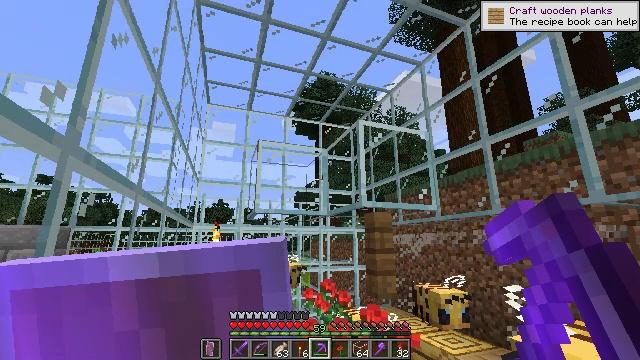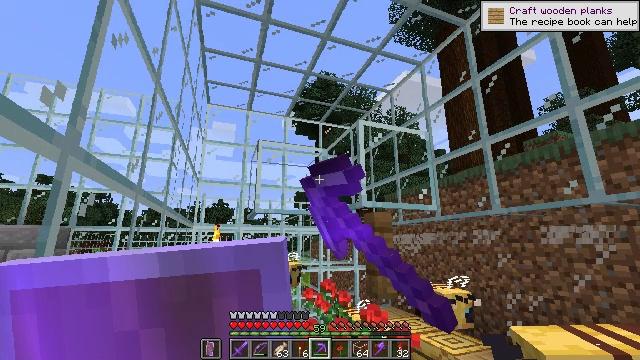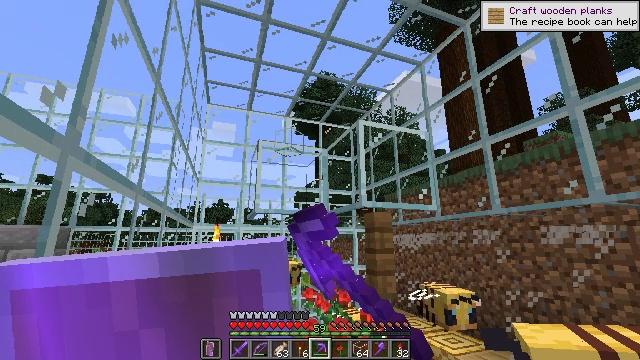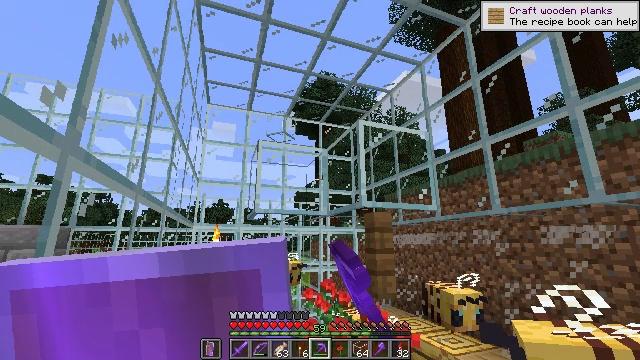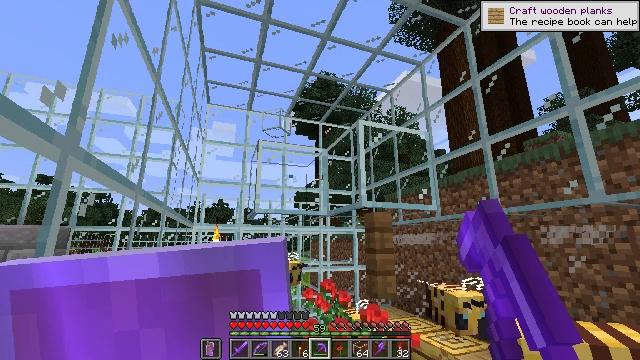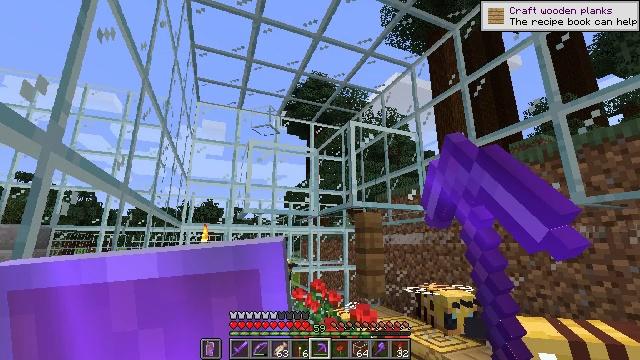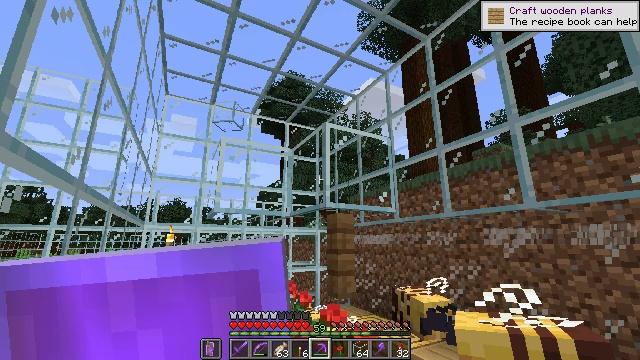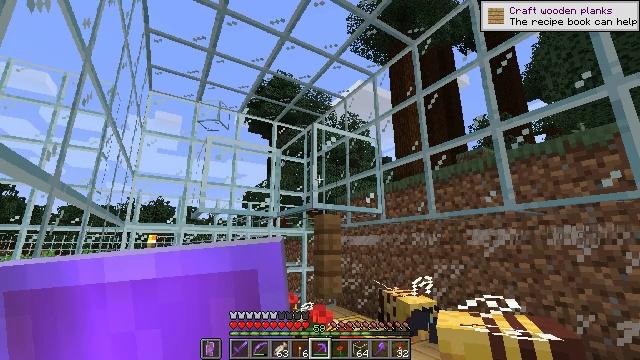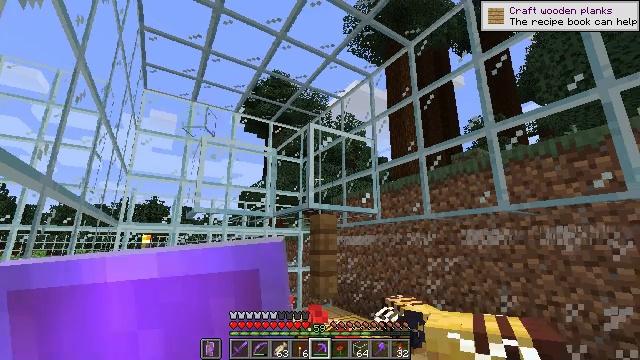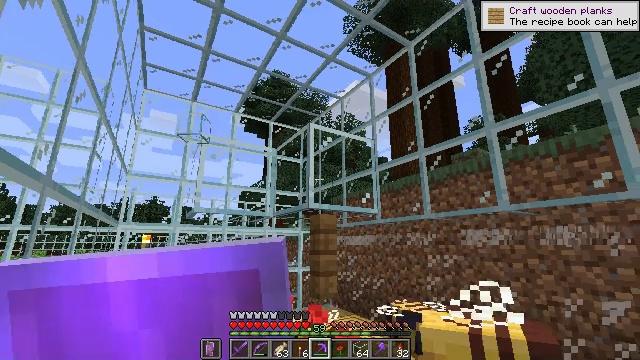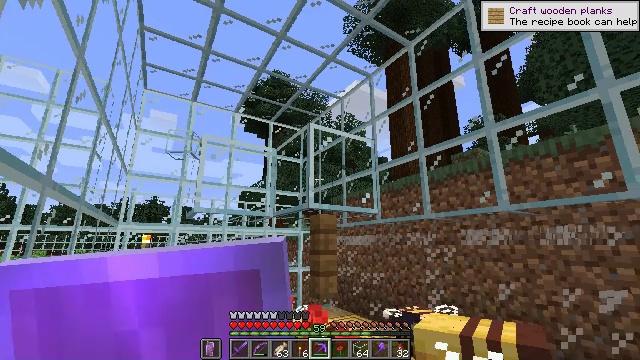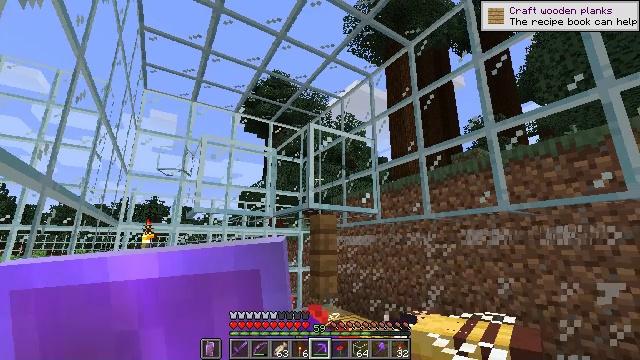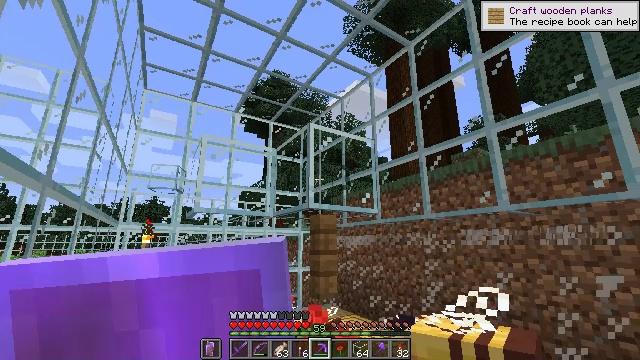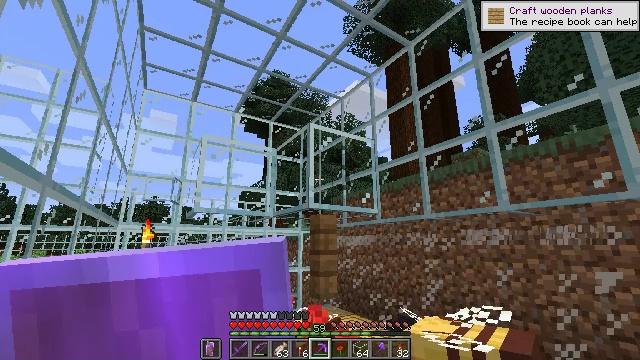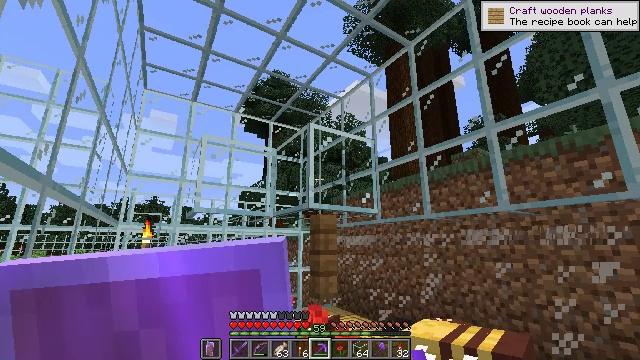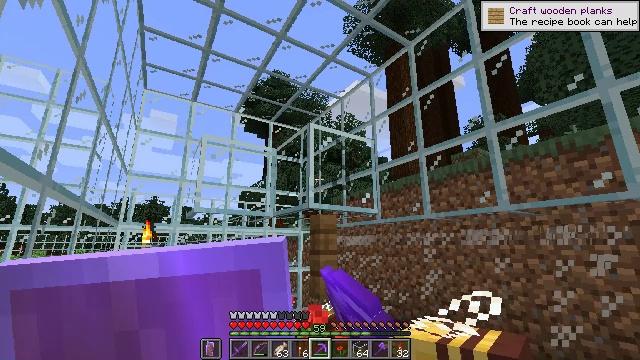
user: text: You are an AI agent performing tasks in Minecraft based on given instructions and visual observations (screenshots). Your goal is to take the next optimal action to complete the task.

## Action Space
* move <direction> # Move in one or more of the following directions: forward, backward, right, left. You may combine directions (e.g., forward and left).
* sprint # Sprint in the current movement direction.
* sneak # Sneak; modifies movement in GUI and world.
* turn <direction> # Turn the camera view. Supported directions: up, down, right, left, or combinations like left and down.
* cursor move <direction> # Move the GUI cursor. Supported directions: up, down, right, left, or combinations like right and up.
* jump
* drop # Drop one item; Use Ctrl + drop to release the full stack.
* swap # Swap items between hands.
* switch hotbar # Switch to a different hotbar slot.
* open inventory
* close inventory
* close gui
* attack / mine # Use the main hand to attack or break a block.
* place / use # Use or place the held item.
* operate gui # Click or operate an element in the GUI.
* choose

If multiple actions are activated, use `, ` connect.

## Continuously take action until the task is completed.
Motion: motion action
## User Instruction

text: Break the glass block.
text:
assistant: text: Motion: attack / mine
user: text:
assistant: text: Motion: attack / mine
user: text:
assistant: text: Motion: attack / mine
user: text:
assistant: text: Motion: attack / mine
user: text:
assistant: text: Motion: turn right
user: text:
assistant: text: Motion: turn right
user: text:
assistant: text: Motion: turn right
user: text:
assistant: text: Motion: no_op
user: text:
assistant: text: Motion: no_op
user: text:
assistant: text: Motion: attack / mine
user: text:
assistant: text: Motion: attack / mine
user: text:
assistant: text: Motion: attack / mine
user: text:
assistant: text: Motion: attack / mine
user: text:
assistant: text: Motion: attack / mine
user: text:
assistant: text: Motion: attack / mine
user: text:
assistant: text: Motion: attack / mine
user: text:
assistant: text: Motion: attack / mine
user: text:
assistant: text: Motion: attack / mine
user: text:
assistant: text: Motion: attack / mine
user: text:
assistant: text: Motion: attack / mine
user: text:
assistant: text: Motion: attack / mine
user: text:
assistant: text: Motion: attack / mine
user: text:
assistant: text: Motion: attack / mine
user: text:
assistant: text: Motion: attack / mine
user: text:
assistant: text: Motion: turn left
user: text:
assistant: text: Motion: turn left
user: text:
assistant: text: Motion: turn left
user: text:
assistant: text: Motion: no_op
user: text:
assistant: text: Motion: attack / mine
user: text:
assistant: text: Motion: attack / mine